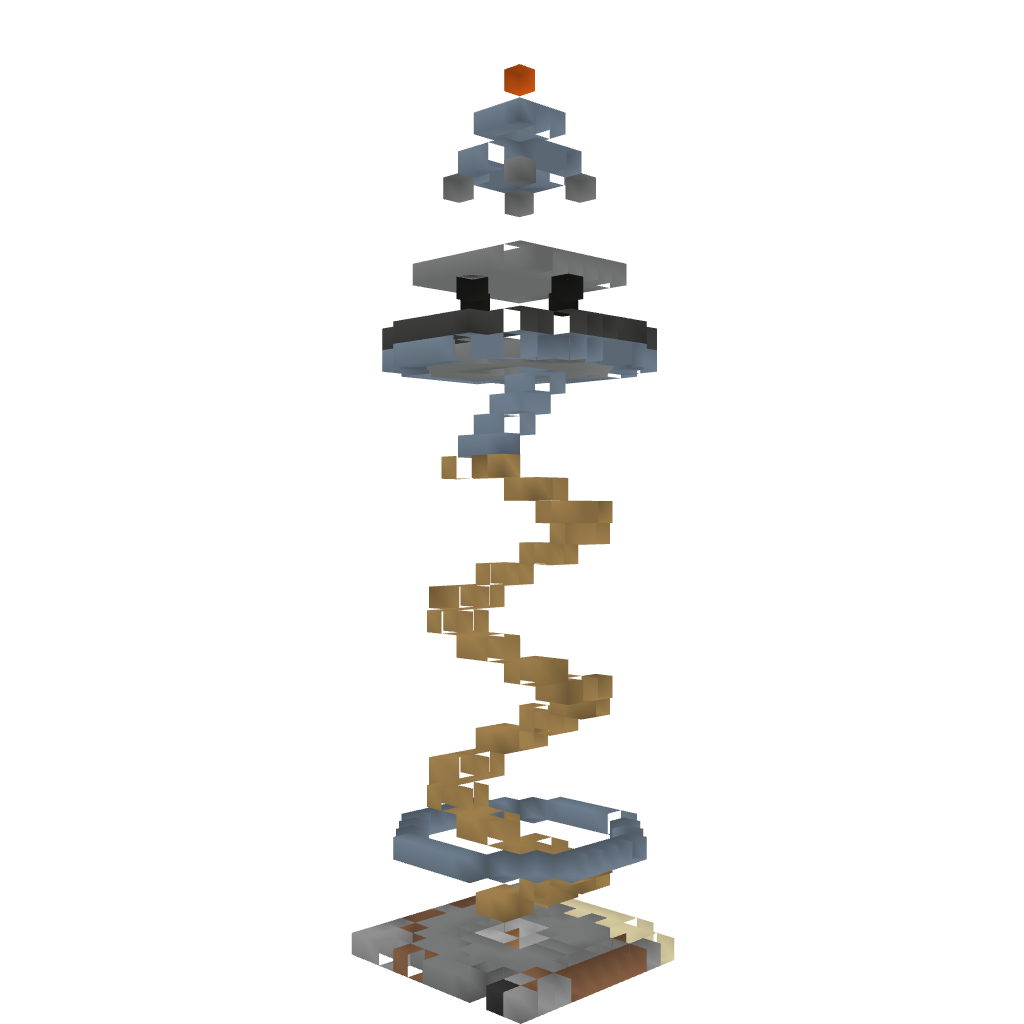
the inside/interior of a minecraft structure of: Lighthouse